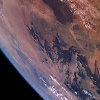
Label: land